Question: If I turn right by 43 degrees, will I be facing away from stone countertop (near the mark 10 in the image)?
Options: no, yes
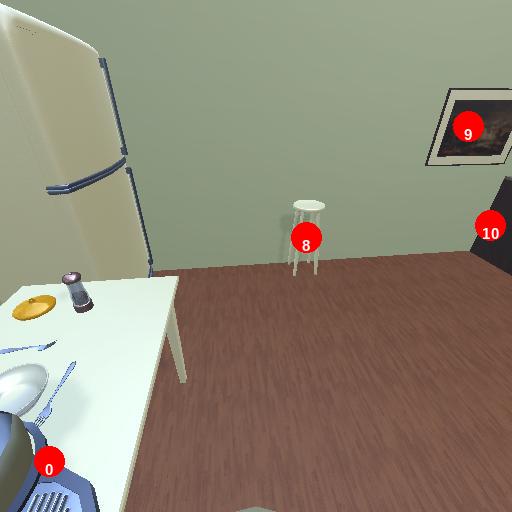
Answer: no